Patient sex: F
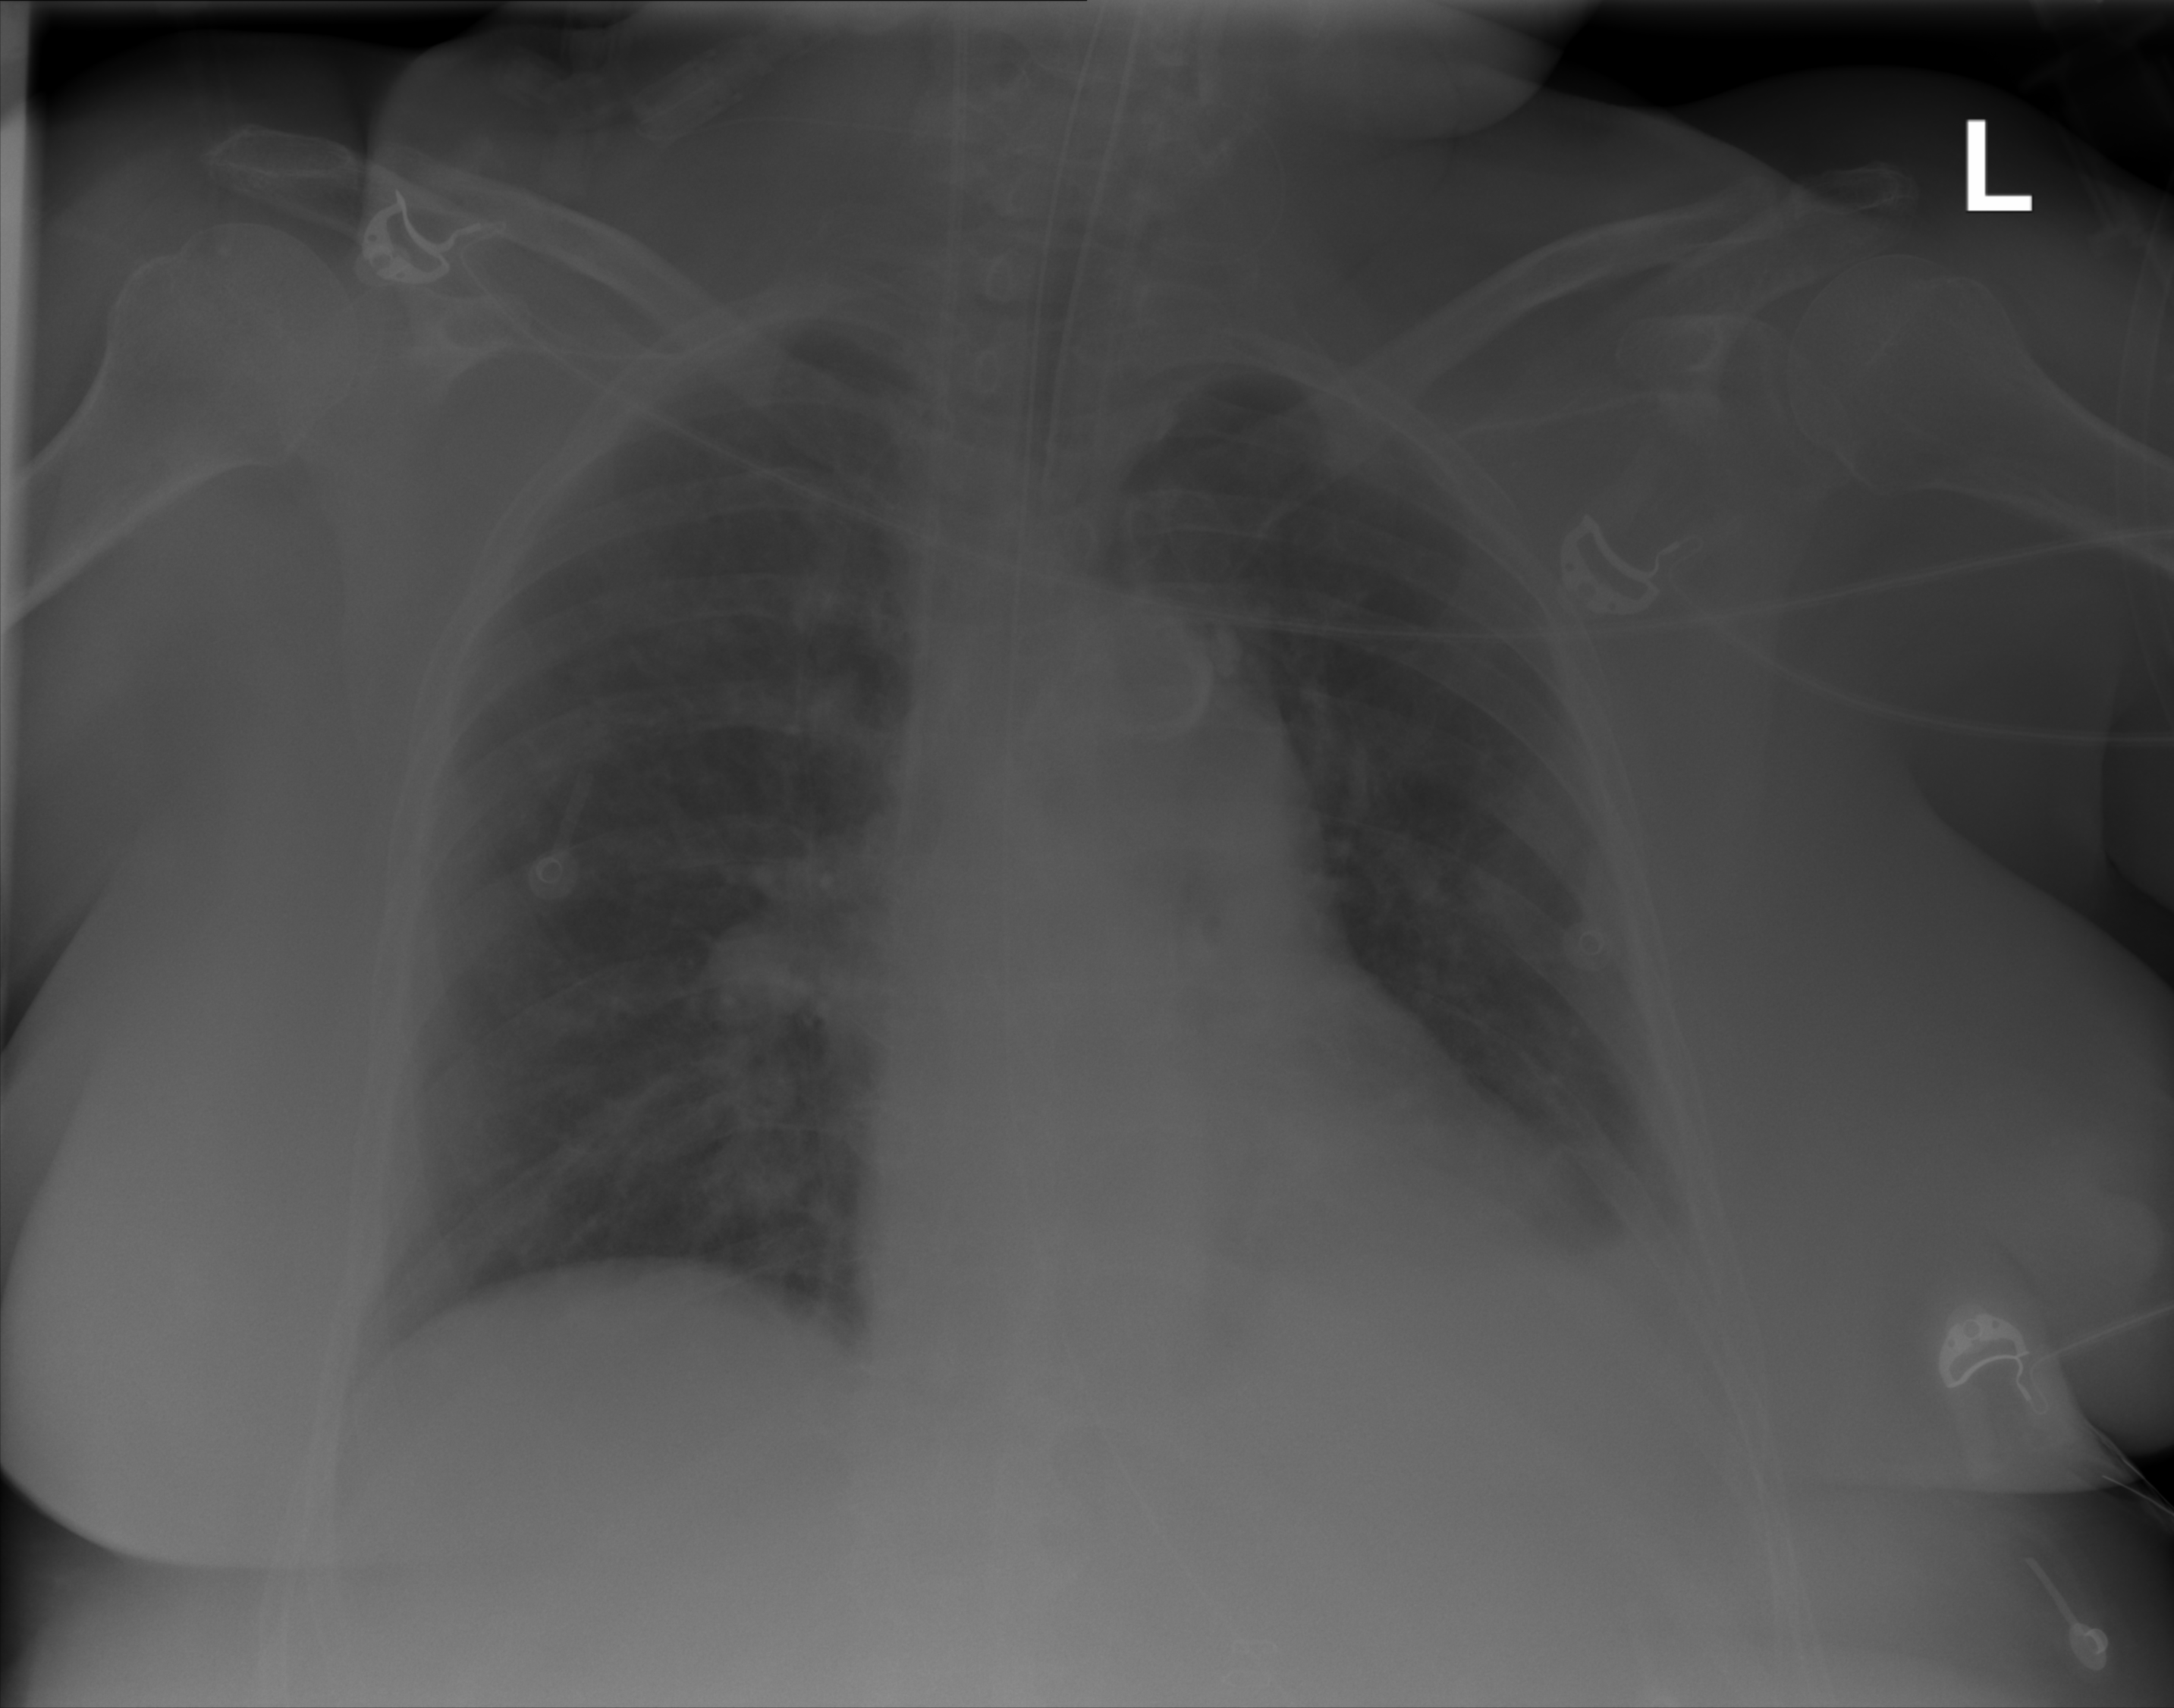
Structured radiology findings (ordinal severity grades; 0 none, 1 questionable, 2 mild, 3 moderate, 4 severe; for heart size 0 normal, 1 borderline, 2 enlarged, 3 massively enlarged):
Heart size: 0
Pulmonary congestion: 0
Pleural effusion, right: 0
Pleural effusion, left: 2
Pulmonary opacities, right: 0
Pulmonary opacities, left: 0
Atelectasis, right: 2
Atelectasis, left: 2